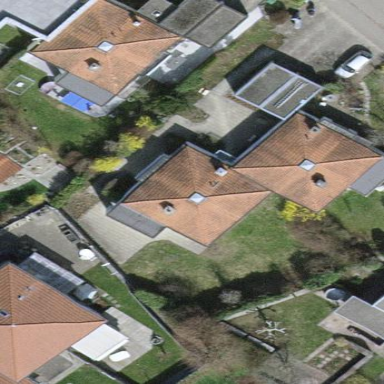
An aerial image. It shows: Terrace building.